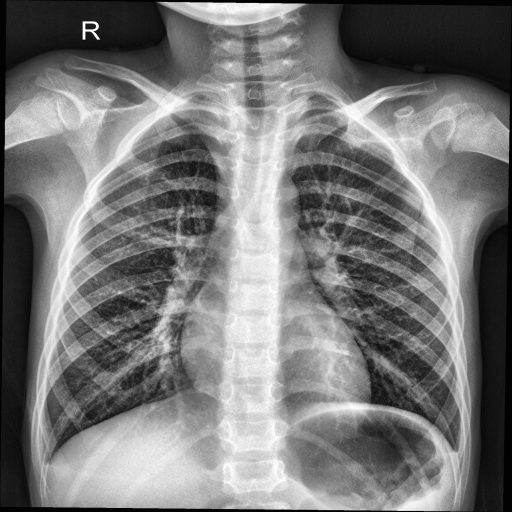
Finding: NORMAL